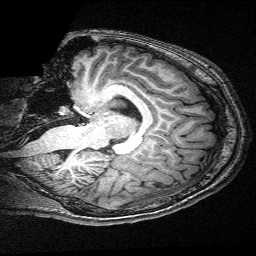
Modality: T1w
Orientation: sagittal
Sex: male
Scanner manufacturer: siemens
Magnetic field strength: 3 T
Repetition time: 2.3 s
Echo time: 0.00336 s